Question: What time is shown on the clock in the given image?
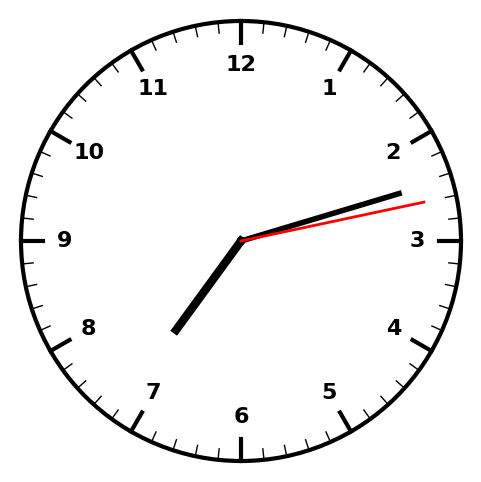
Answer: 07:12:13